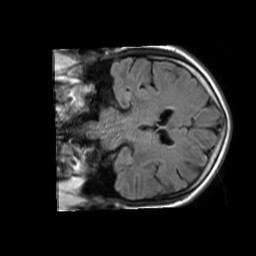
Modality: FLAIR
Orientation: coronal
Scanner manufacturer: philips
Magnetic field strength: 1.5 T
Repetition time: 6 s
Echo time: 0.12 s